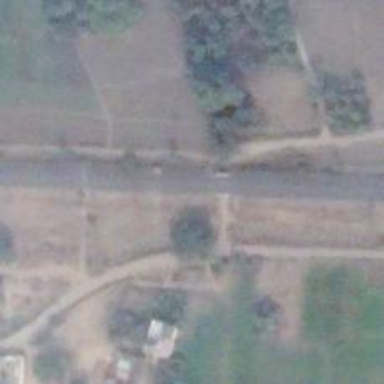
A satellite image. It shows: Tertiary road.